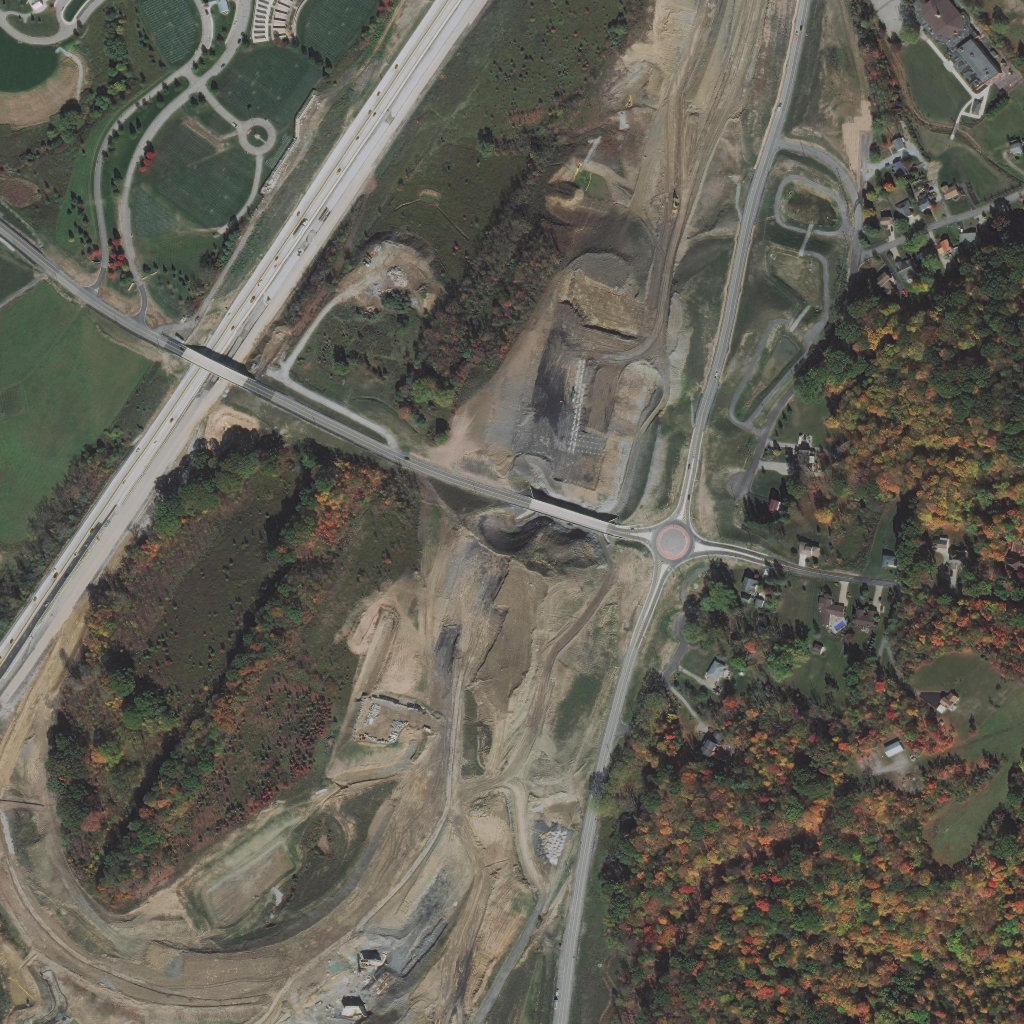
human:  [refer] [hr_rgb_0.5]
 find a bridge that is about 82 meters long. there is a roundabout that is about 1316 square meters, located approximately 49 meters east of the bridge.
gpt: <box>[[50, 48, 59, 52, 0]]</box>

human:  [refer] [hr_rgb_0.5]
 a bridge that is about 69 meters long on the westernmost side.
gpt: <box>[[17, 33, 24, 37, 0]]</box>